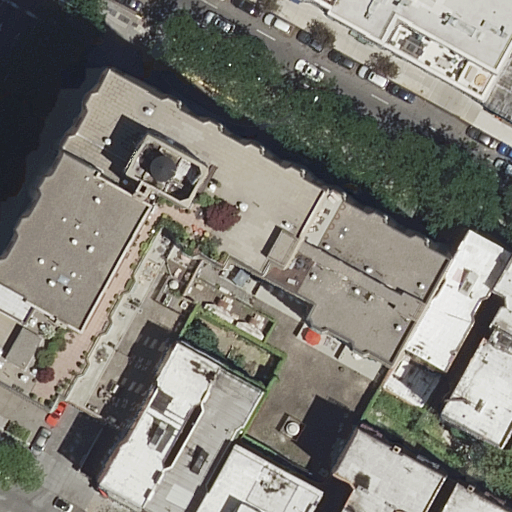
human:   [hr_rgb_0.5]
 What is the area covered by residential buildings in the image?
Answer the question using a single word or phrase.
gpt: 6399m2

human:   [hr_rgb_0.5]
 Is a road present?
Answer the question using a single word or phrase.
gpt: yes

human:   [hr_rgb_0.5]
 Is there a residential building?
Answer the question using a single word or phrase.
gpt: yes

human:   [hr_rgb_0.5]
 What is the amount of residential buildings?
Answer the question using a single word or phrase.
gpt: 12

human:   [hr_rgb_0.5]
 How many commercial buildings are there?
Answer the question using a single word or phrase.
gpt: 0

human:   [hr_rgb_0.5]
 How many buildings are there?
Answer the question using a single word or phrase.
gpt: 12

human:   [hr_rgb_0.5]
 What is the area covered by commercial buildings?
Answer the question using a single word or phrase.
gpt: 0m2

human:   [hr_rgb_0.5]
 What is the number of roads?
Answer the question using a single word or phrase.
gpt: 2

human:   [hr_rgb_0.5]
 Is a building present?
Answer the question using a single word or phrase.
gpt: yes

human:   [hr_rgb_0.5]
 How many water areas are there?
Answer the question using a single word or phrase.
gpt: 0

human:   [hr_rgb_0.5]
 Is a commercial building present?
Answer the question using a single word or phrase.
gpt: no

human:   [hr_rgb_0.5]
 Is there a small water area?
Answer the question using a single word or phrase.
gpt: no

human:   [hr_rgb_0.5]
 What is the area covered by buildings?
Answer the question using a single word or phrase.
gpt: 6399m2

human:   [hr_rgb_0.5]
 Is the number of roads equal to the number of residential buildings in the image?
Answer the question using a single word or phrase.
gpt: no

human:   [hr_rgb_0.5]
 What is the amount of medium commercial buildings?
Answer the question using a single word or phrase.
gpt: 0

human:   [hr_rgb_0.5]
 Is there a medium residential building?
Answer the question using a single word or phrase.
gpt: yes

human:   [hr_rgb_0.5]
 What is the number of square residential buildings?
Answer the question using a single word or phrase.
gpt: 0

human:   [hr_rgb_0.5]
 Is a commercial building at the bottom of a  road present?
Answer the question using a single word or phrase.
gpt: no

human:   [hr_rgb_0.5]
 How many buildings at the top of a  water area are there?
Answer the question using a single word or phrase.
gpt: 0

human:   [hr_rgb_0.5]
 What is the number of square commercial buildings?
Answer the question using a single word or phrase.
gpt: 0

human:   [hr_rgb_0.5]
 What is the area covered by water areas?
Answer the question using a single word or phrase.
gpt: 0m2

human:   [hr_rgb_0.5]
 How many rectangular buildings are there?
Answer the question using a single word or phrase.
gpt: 6

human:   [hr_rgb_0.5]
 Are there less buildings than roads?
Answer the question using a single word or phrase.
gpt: no

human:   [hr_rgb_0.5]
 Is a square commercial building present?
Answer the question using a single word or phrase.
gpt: no

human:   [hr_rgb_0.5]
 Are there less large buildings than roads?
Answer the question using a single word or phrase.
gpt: yes

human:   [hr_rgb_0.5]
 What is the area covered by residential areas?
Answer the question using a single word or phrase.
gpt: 0m2

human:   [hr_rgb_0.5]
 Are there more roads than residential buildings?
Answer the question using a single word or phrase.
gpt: no

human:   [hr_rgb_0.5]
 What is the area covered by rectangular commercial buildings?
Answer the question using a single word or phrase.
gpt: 0m2

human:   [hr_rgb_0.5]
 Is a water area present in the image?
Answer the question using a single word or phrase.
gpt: no

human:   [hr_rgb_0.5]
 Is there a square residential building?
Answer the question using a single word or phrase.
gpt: no

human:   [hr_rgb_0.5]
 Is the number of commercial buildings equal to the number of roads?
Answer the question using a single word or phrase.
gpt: no

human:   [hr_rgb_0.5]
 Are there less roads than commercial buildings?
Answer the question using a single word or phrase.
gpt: no

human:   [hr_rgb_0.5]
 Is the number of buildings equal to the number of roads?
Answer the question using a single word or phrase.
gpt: no

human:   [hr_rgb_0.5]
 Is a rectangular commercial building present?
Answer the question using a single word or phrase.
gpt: no

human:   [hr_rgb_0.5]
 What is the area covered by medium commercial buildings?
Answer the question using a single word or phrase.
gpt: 0m2

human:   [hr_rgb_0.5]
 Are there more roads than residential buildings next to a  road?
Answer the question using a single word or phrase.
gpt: no

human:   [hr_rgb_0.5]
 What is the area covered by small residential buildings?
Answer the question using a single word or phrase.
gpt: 147m2

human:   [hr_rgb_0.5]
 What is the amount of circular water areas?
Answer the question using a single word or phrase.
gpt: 0

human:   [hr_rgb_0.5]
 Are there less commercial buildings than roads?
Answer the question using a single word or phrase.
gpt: yes

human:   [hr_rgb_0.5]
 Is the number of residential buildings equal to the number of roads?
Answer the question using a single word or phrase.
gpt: no

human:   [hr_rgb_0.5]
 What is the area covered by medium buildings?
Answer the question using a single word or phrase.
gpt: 2192m2

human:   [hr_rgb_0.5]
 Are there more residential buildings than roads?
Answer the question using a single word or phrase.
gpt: yes

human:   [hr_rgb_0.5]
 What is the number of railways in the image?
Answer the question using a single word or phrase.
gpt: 0

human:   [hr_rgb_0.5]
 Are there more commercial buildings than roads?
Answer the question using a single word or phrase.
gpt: no

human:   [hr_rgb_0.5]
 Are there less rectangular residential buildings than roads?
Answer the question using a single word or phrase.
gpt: no

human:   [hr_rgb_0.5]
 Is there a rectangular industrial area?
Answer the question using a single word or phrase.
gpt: no

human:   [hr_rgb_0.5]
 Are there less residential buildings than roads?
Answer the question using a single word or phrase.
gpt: no

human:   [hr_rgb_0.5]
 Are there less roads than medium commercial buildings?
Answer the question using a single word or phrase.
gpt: no

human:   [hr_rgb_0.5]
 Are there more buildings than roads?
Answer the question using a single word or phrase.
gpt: yes

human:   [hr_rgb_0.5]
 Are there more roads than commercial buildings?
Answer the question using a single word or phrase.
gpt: yes

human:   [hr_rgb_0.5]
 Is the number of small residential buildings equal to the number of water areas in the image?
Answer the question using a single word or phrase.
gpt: no

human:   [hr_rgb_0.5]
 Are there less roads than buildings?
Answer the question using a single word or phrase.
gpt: yes

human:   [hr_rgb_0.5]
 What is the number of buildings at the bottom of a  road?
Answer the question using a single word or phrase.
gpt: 9

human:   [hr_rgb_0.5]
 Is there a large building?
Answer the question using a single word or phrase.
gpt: yes

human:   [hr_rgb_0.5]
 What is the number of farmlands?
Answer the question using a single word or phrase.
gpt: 0

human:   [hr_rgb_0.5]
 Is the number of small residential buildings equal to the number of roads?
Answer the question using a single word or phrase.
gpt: no

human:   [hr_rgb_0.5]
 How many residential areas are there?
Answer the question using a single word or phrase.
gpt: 0

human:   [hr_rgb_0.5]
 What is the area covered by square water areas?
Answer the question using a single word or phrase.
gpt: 0m2

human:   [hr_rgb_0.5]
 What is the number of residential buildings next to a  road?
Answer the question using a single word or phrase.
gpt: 12

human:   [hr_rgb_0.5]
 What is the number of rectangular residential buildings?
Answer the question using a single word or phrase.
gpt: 6

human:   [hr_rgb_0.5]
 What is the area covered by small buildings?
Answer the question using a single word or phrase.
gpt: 147m2

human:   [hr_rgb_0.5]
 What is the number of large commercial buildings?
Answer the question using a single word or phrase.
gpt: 0

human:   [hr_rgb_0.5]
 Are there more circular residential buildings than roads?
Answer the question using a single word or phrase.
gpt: no

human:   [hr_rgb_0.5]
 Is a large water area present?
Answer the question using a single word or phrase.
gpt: no